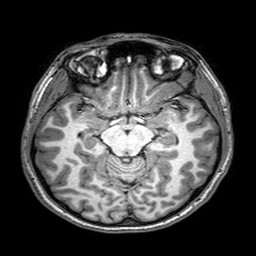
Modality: T1w
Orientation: coronal
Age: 23
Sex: female
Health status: healthy
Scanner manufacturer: philips
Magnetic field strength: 3 T